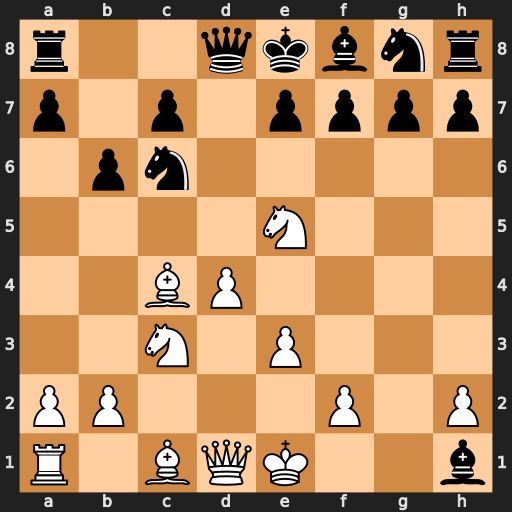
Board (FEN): r2qkbnr/p1p1pppp/1pn5/4N3/2BP4/2N1P3/PP3P1P/R1BQK2b
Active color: w
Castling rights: Qkq
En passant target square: -
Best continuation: Bxf7#